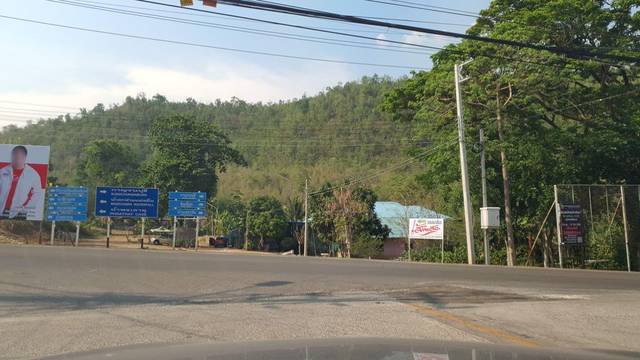
Region: Thailand
Coordinates: 14.384, 99.136